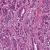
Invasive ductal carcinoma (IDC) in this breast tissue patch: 1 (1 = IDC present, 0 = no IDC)